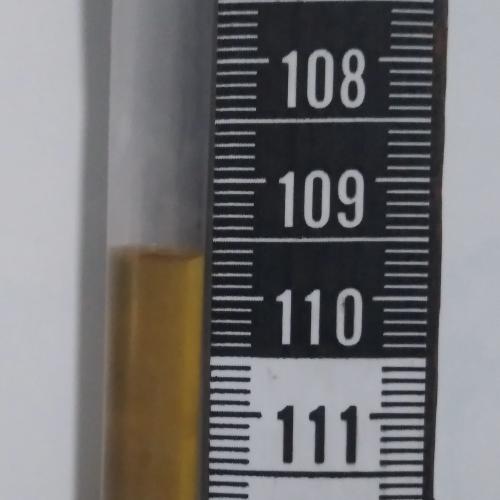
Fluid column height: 109.7 cm